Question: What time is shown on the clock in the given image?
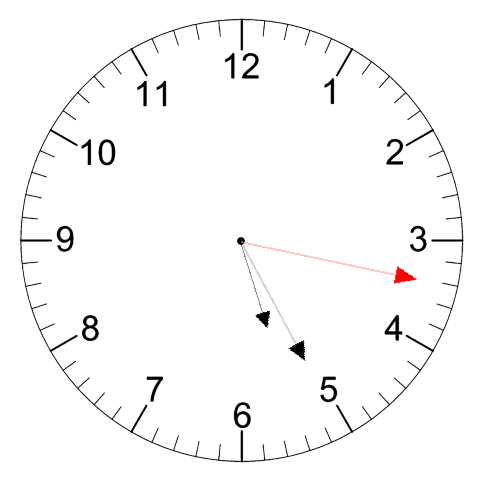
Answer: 05:25:17